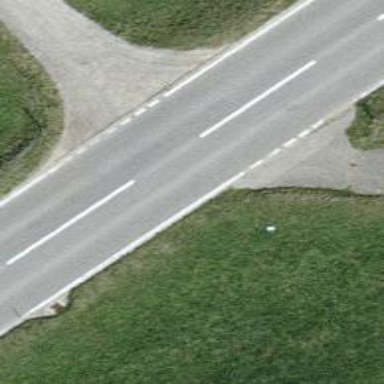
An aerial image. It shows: Secondary road with asphalt surface.